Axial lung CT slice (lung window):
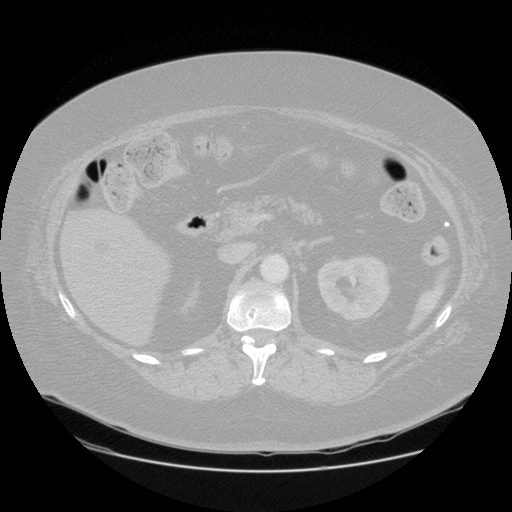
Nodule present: no